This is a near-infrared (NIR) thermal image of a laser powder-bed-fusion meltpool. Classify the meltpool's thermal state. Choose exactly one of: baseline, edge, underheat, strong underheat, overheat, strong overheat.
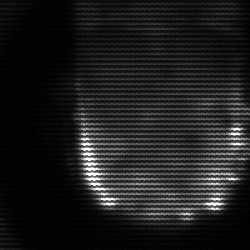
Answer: baseline